The plot shows one second of acceleration measured on a rotor kit. Determine the machine's mechanical condition. Answer with exactly one of: normal, misalignment, unbalance, looseness.
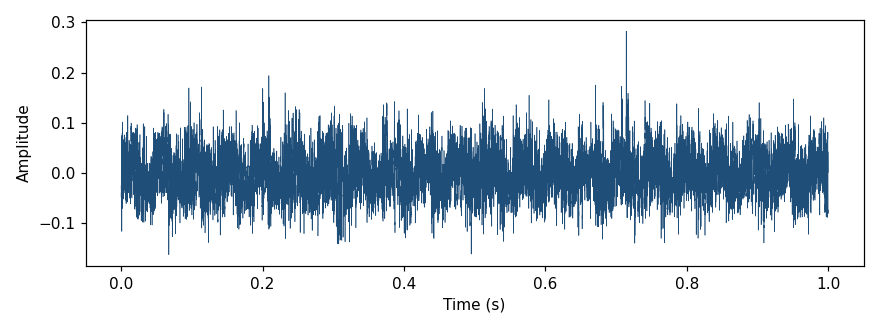
Answer: unbalance